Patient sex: M
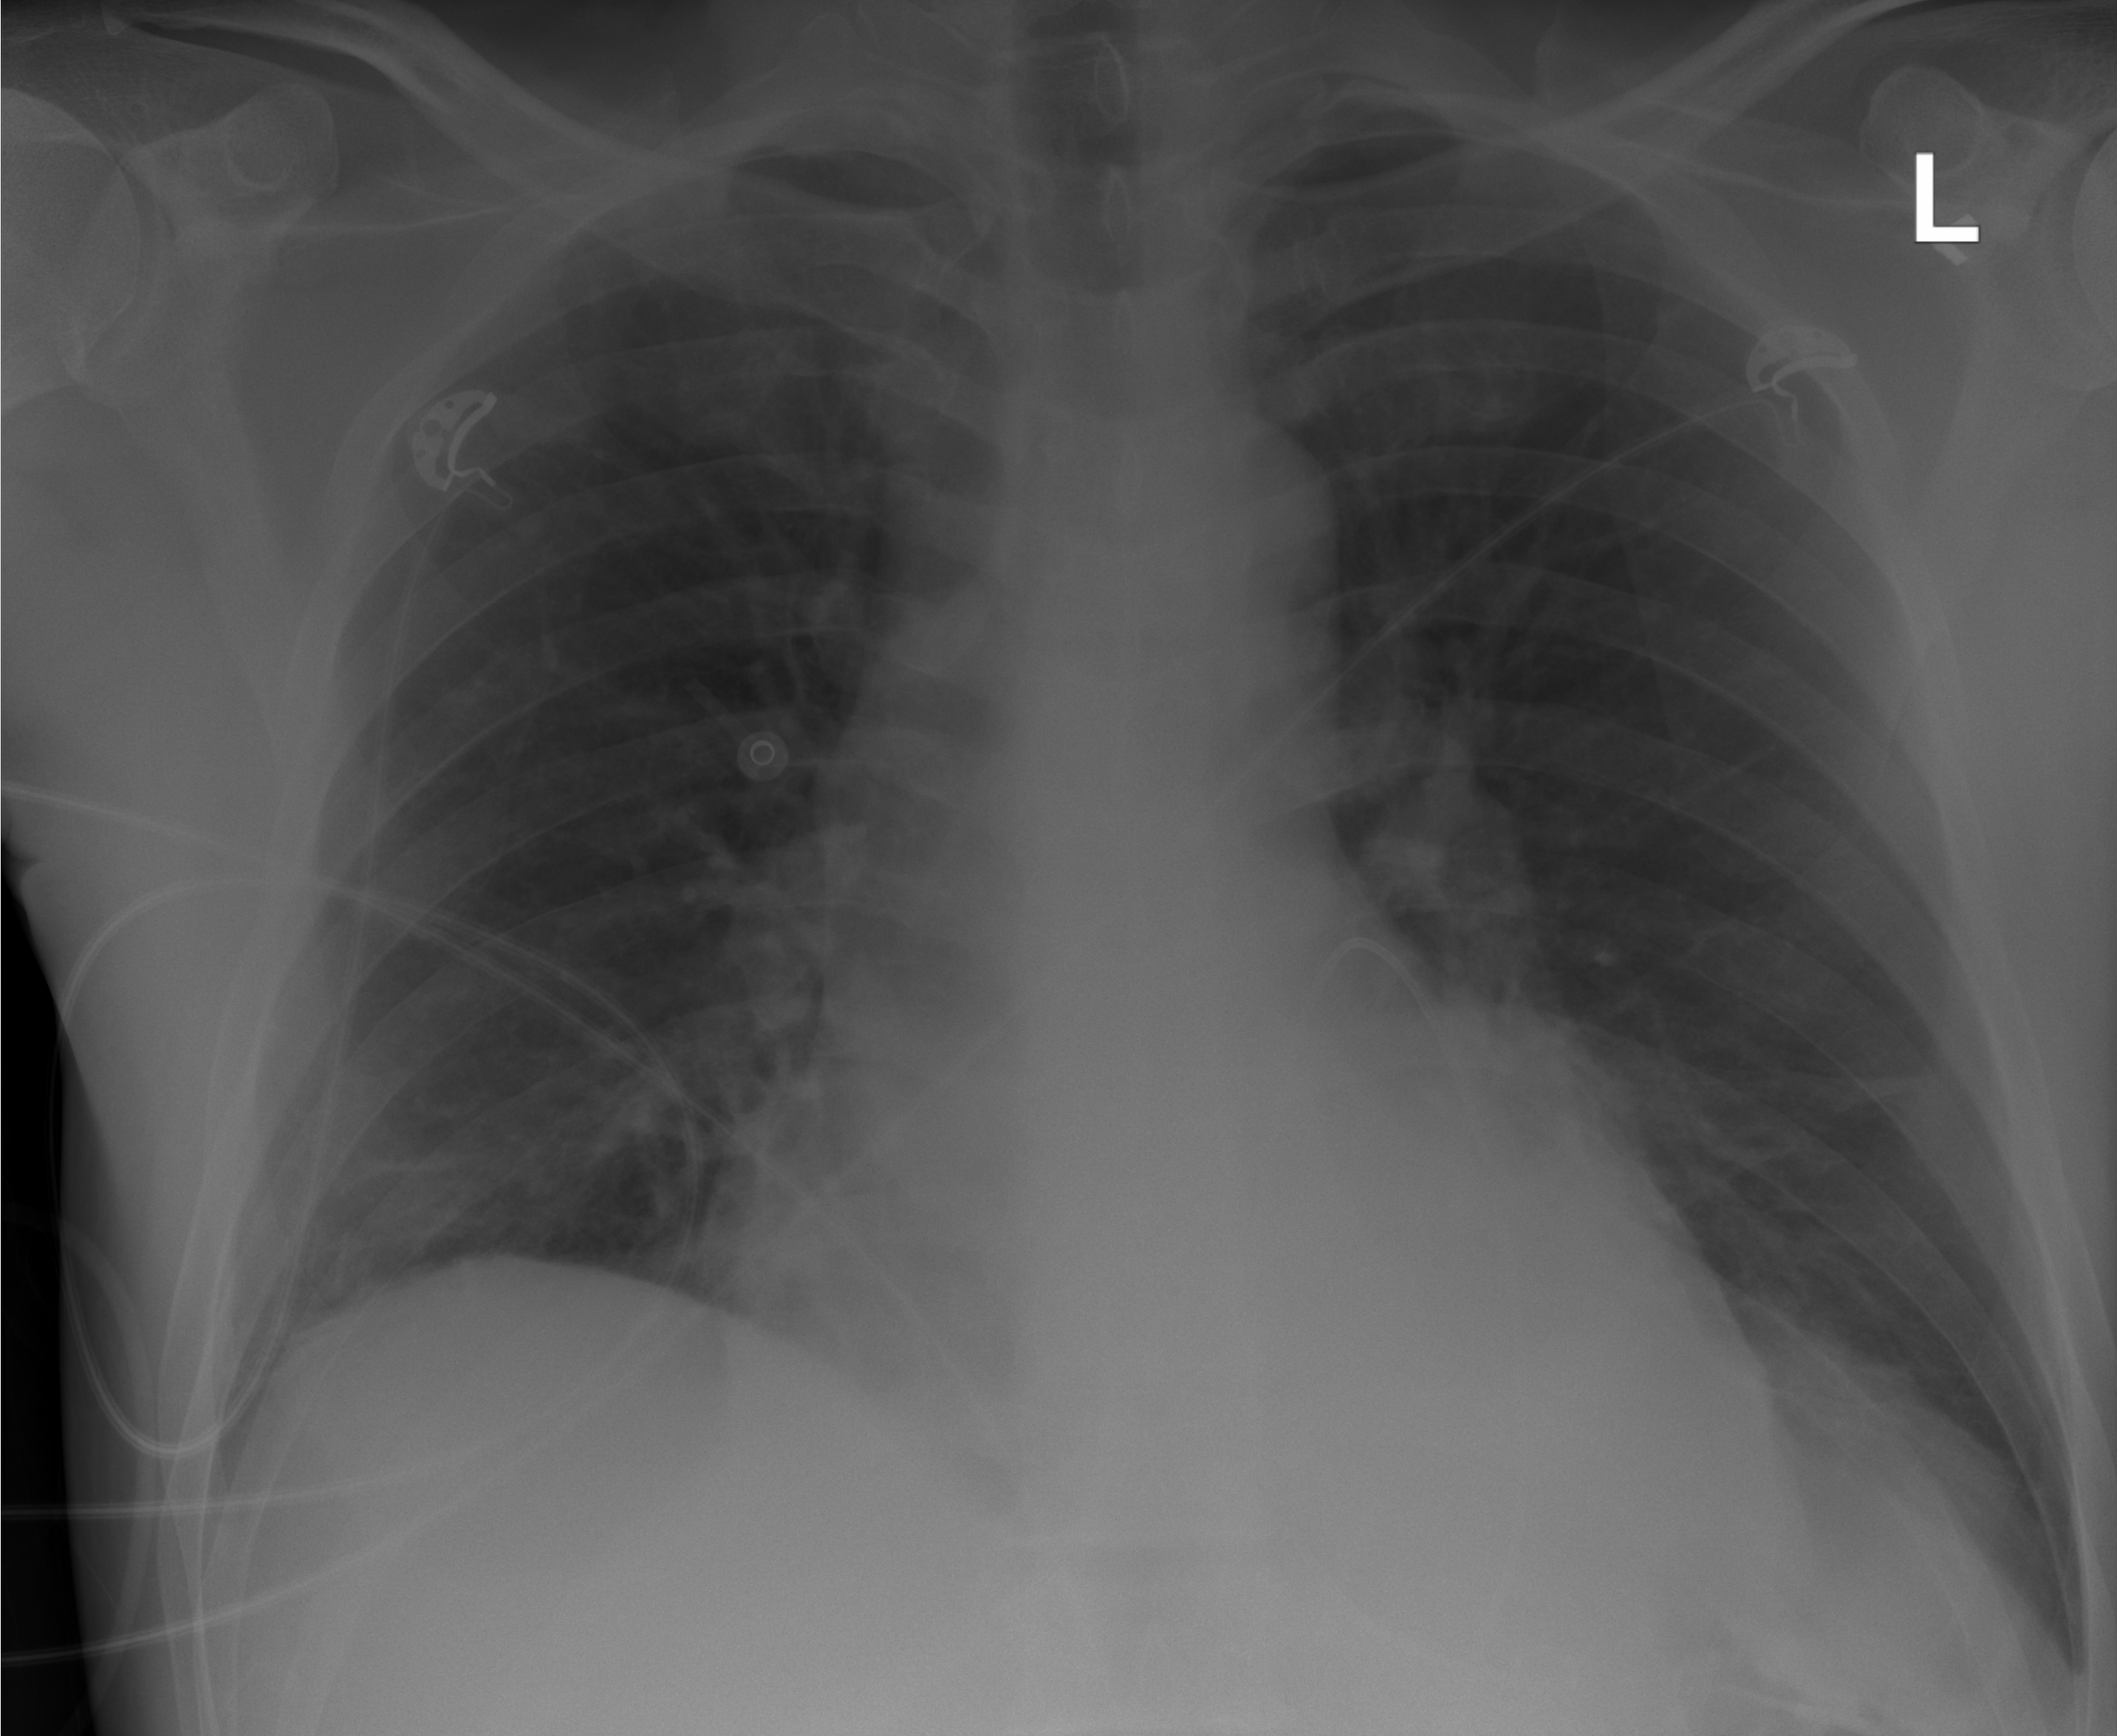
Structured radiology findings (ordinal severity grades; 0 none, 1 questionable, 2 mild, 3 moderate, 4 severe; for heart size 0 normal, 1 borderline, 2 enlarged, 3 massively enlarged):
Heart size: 3
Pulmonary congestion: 0
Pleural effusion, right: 0
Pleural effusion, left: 0
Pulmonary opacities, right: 0
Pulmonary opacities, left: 0
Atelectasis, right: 2
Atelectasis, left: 0